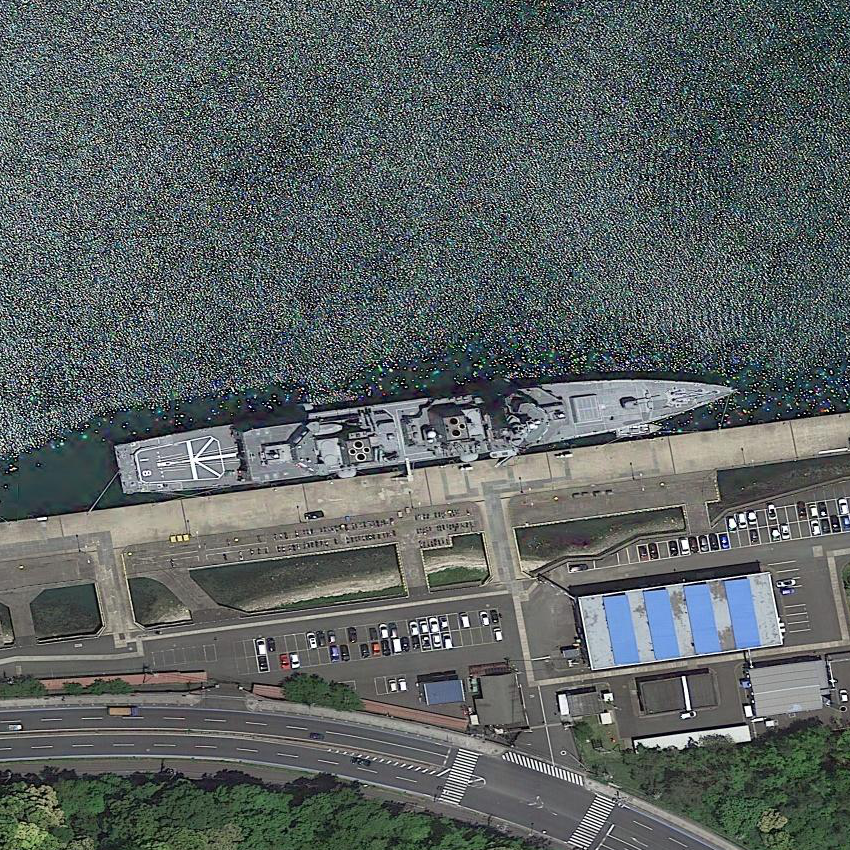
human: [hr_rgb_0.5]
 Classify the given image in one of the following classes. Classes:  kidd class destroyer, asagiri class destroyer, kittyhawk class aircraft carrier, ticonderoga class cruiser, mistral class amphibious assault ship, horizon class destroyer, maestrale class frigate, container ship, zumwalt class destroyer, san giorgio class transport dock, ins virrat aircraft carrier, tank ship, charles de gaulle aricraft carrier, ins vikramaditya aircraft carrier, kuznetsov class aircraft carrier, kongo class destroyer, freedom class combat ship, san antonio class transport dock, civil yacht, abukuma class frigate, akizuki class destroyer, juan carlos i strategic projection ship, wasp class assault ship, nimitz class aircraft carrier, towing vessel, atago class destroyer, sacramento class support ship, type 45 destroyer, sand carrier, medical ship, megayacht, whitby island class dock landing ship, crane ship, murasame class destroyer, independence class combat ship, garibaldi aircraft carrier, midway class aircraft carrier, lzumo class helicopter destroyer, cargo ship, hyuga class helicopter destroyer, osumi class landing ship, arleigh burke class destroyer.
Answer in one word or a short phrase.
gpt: Akizuki class destroyer